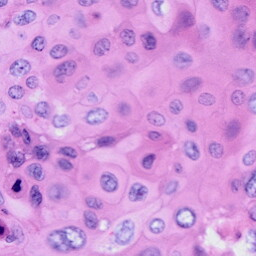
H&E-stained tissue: Cervix